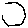
Label: hexagon